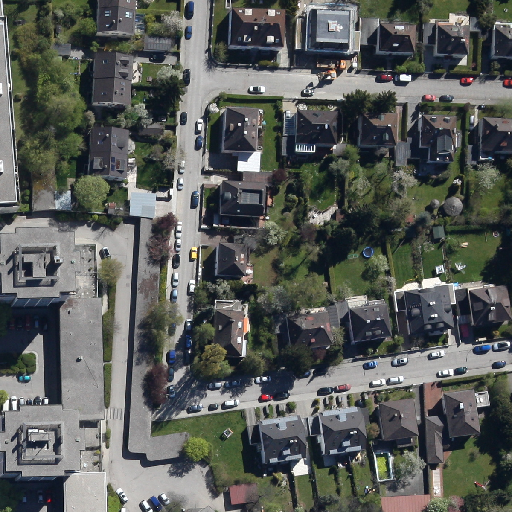
Referring expression: heavy-duty vehicle in the parking area